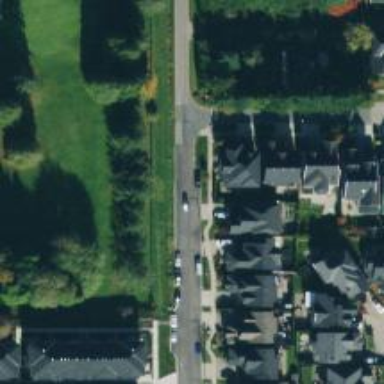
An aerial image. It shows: Asphalt road in residential area.